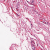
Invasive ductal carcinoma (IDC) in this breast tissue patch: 0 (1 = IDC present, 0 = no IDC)